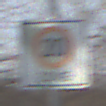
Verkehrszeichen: BeginnZone20
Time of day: MorningAfternoon
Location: Outdoor (Nature)
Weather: PartlyCloudy
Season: NotSpecified
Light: Natural